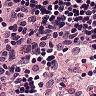
Metastatic tissue present: no